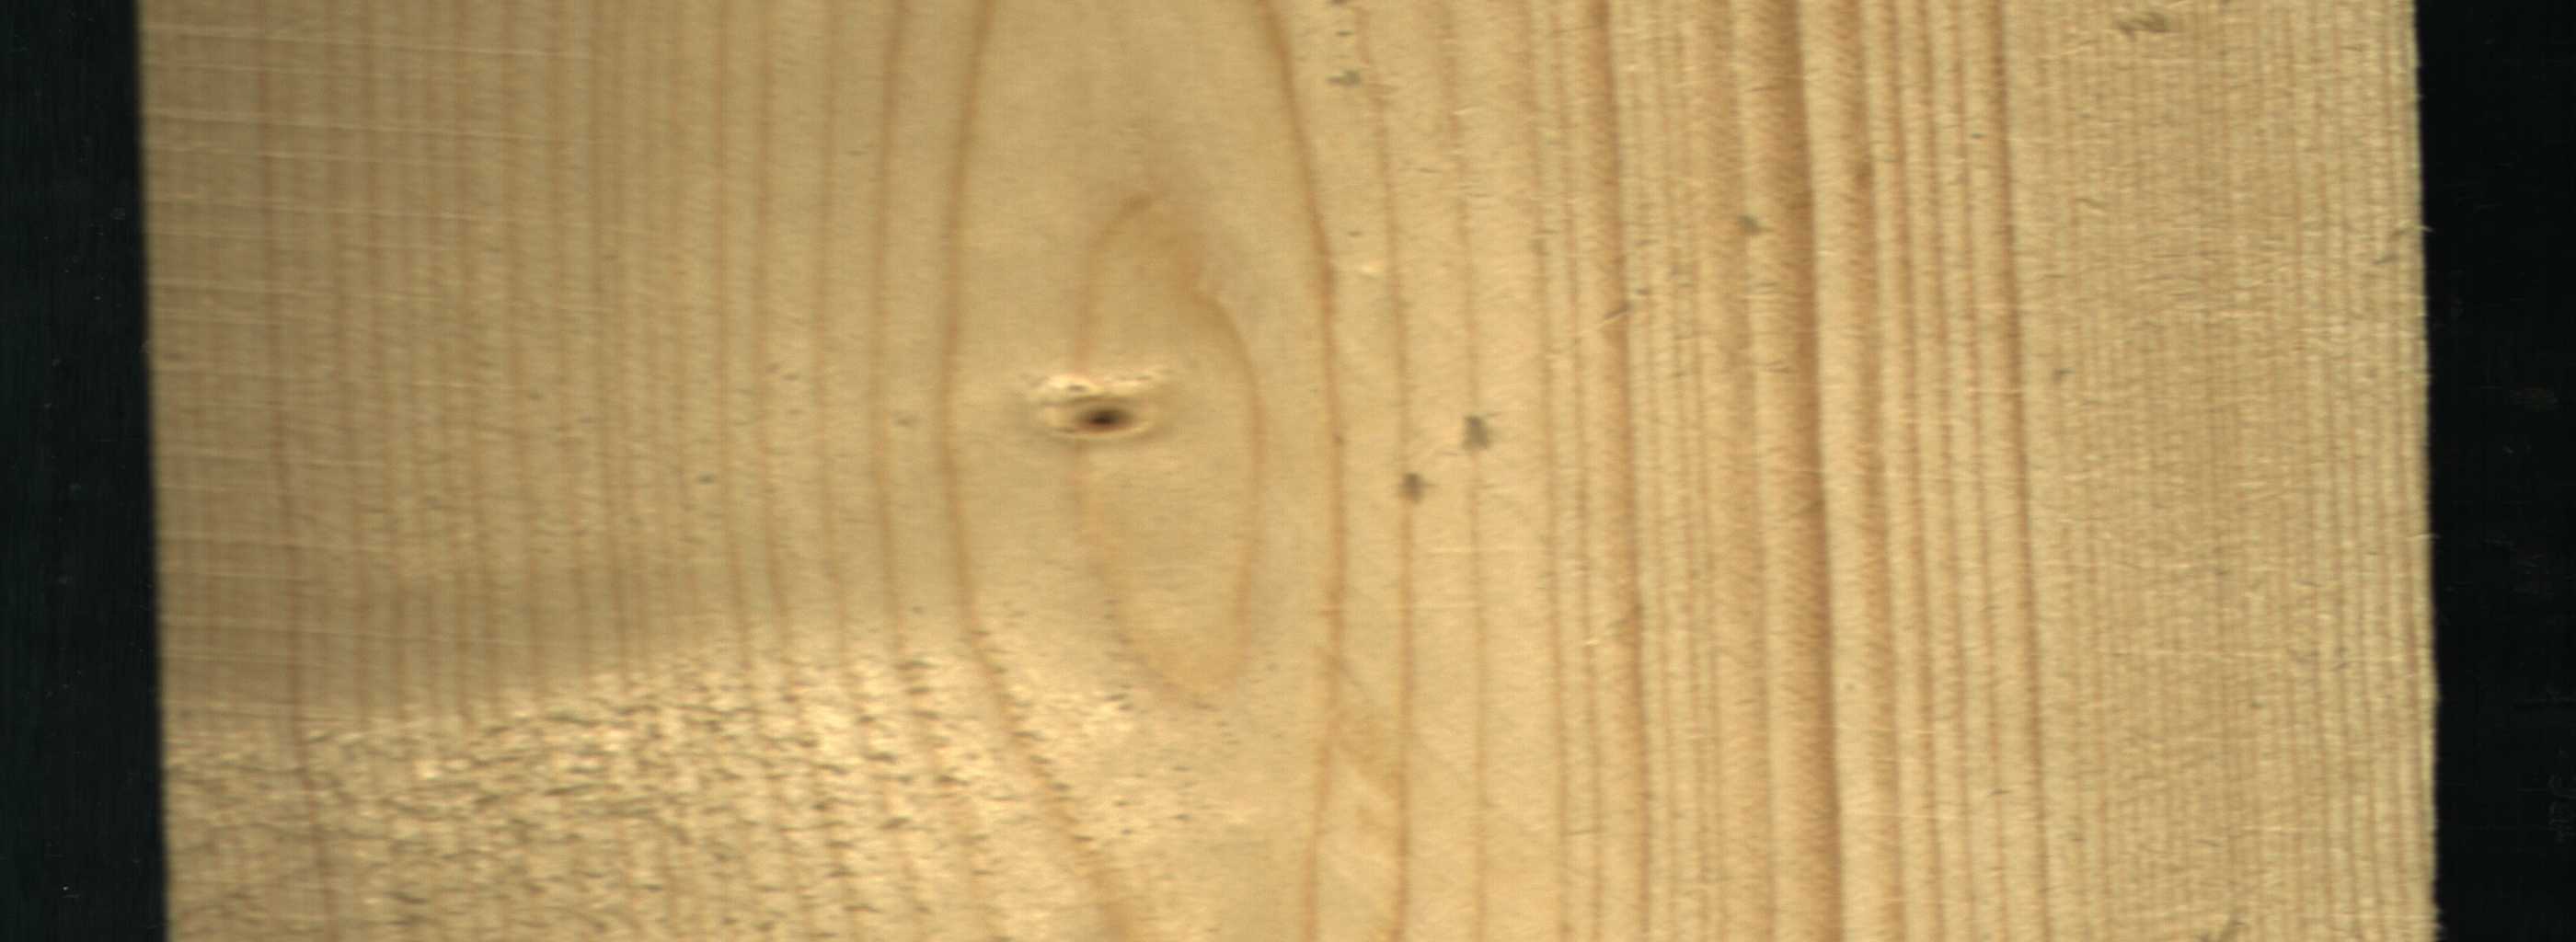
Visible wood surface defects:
Live_Knot